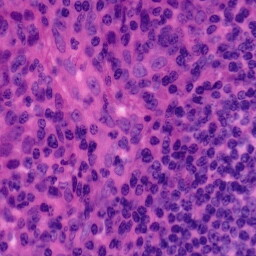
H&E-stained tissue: Tonsil